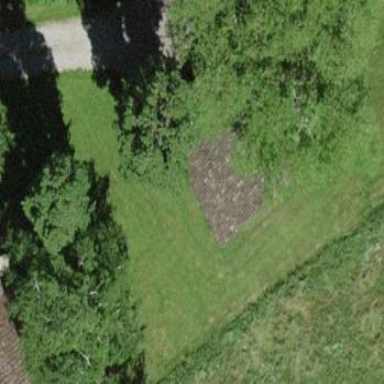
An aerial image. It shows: Barn.